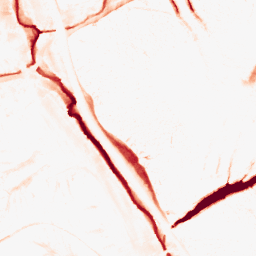
Category: morphological
Decomposition family: tophat
Decomposition parameters: size: 10
mode: black
Upsampling method: quintic
Upsampling parameters: scale: 2
Upsampling scale: 2